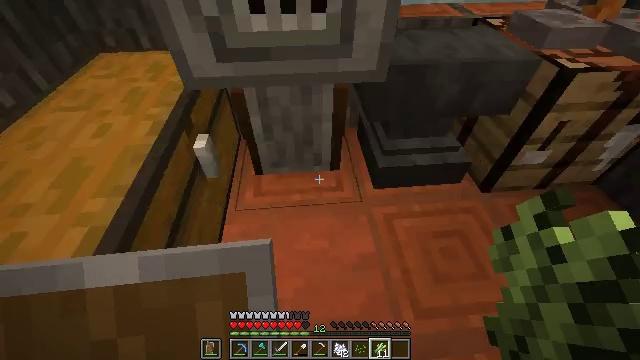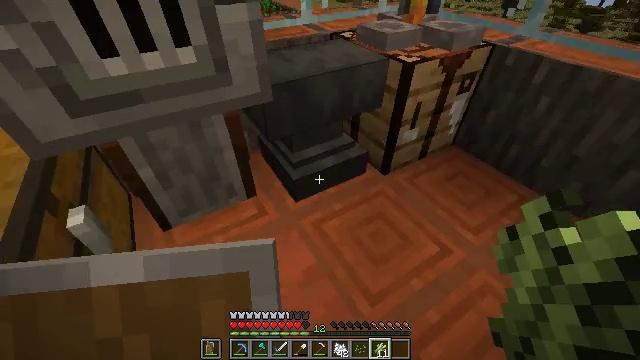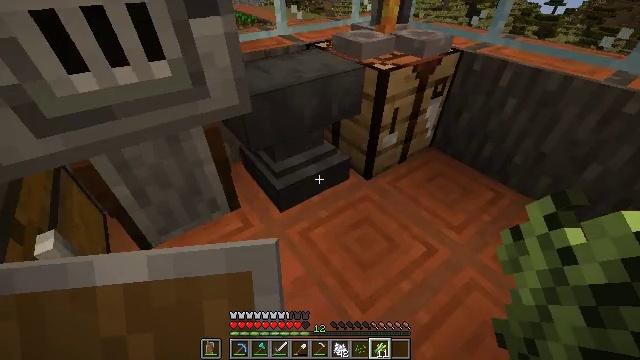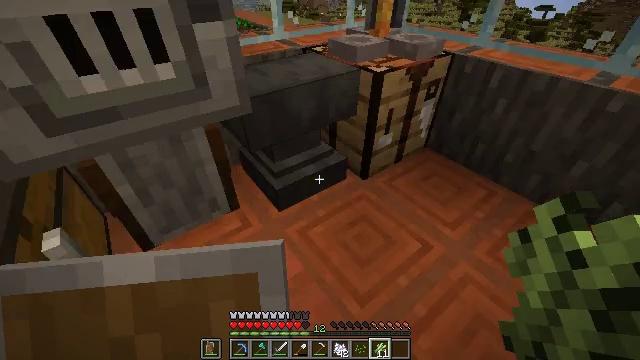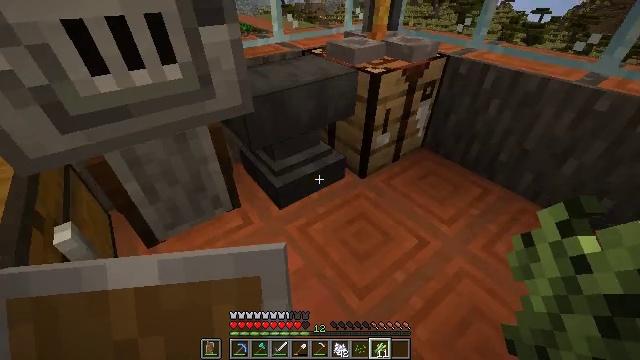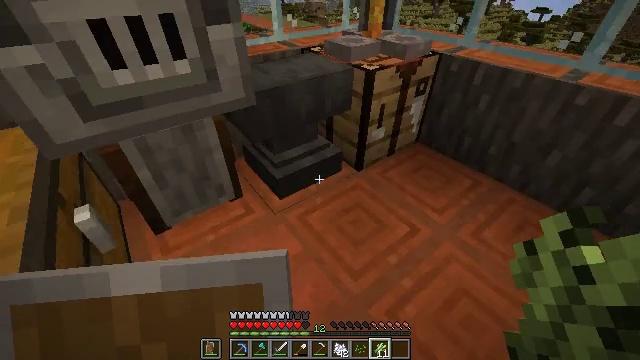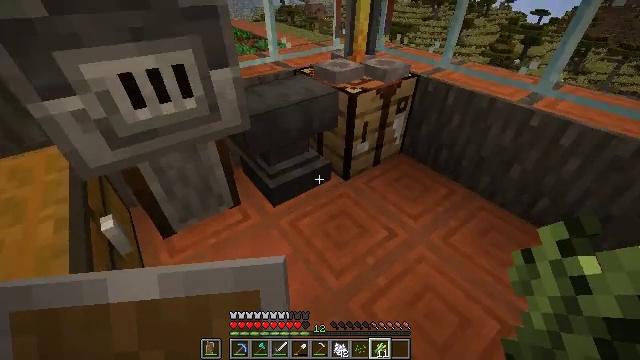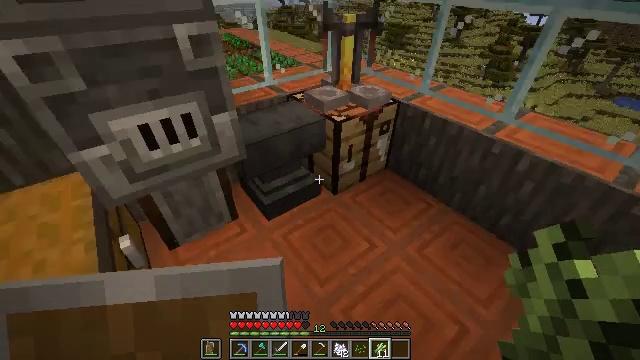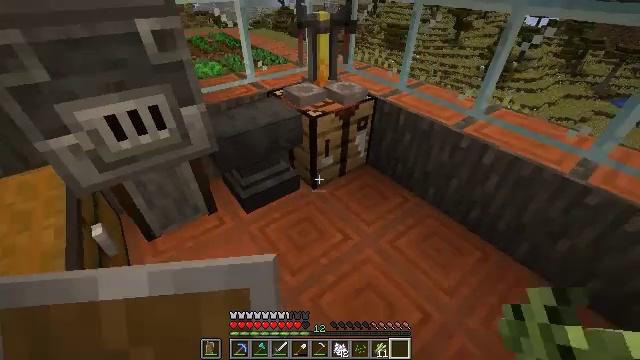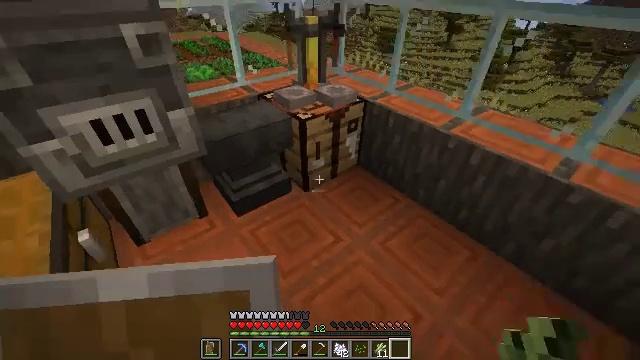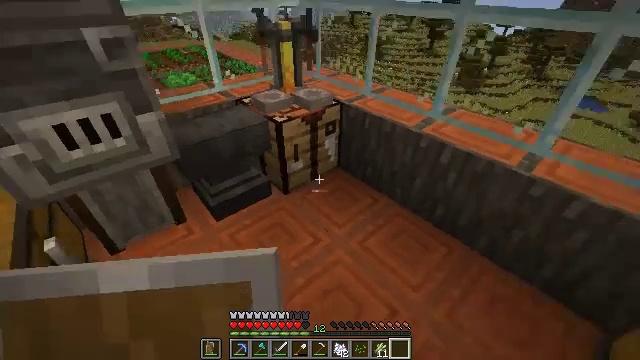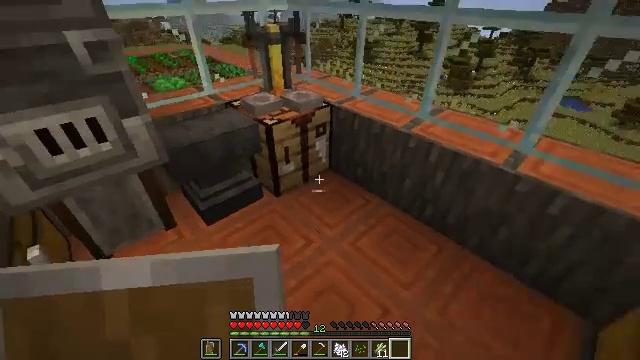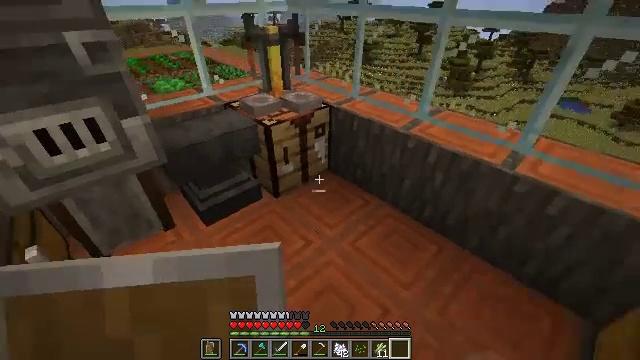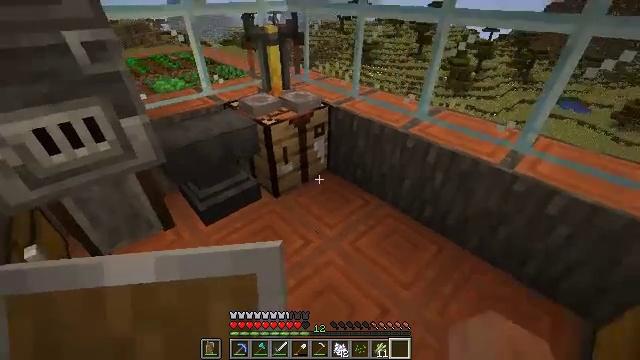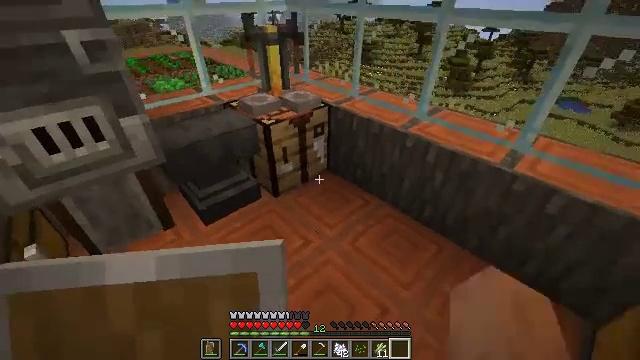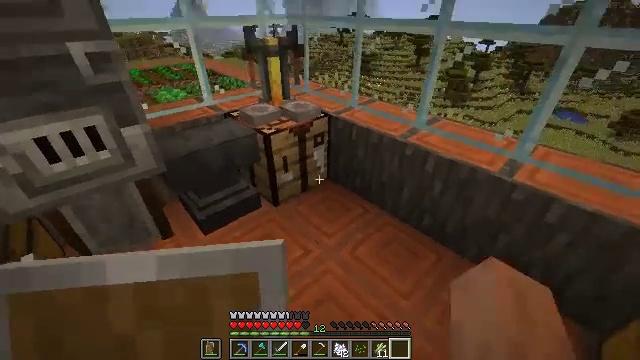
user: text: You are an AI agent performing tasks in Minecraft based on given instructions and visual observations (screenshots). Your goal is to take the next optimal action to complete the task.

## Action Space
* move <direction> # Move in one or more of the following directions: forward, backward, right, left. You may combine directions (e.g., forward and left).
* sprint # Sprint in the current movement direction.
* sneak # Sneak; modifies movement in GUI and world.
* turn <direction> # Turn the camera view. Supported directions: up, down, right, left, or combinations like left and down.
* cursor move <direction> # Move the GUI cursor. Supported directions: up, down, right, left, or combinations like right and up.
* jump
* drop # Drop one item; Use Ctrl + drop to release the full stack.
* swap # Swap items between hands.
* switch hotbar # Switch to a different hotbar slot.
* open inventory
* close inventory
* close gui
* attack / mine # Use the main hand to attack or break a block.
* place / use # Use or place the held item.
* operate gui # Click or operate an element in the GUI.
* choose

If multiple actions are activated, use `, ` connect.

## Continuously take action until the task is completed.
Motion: motion action
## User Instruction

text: Use iron ingots to craft a bucket.
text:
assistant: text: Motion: turn right and up
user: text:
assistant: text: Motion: turn right and up
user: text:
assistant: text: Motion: move back
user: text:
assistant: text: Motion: move back
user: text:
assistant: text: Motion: move back and move right
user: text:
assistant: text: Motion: move back and move right
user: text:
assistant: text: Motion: move right
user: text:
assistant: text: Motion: move right
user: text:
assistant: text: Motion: turn right
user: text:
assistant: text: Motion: turn right and up
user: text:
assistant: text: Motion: turn right
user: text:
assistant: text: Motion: no_op
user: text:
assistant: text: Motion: no_op
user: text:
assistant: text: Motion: no_op
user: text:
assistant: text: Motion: turn up
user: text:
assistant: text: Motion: turn up
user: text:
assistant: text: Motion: turn left and up
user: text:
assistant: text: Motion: turn left
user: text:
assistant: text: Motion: turn left
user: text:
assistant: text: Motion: turn left
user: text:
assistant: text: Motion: no_op
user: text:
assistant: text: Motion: no_op
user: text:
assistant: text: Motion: turn right
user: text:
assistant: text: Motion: turn right and down
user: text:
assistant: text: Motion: turn right and down
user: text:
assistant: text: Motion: turn right
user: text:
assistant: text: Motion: no_op
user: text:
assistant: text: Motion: no_op
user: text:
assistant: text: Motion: no_op
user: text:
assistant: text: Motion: use / place